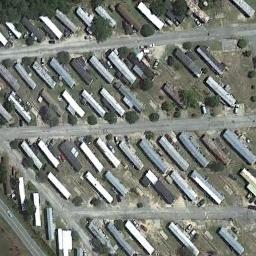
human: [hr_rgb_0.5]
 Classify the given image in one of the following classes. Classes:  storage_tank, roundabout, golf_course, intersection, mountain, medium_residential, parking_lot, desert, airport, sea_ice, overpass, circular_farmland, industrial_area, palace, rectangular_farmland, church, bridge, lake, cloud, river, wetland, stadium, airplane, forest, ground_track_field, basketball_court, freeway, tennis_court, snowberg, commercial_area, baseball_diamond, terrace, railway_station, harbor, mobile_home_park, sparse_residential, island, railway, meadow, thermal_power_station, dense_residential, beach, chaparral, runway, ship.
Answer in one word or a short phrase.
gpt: mobile_home_park